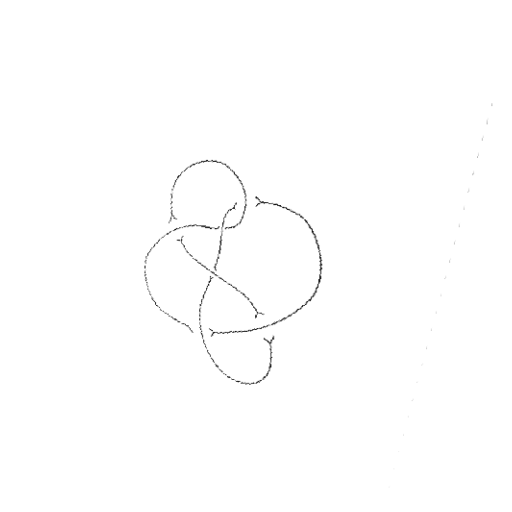
Crossing number: 6